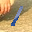
Label: 1